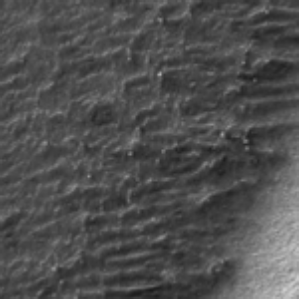
Label: frost